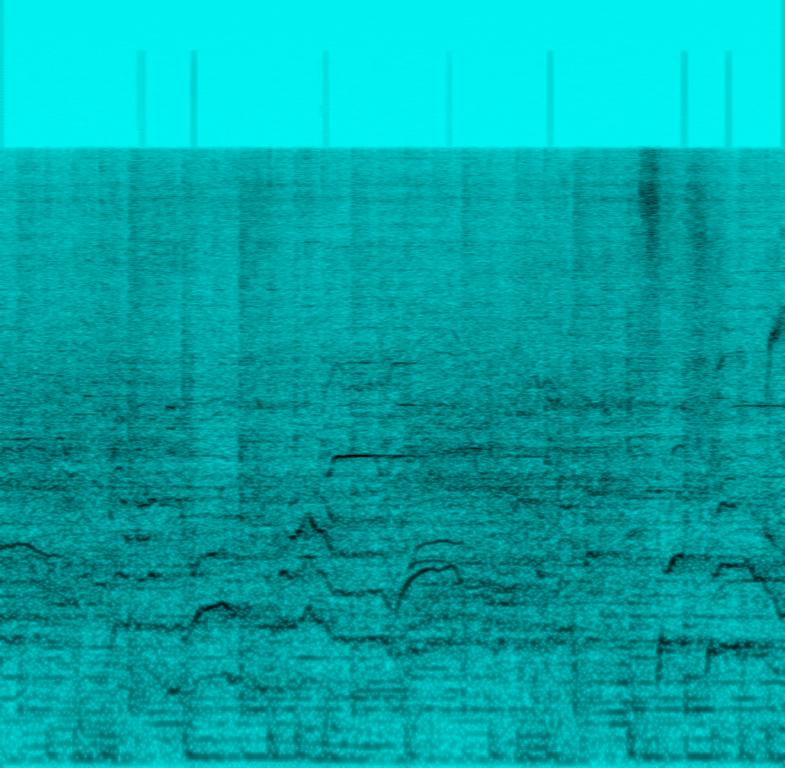
A male vocalist sings this Popular 90’s song. The tempo is medium fast with thumping drum beats, keyboard harmony, boomy bass and vocal backup.The song is a live performance at a concert with ambient sounds of fans screaming, clapping and singing along and responding. The audio is incoherent as it is an amateur recording. This song is a Hit 90’s Pop.